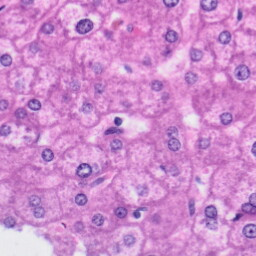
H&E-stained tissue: Liver